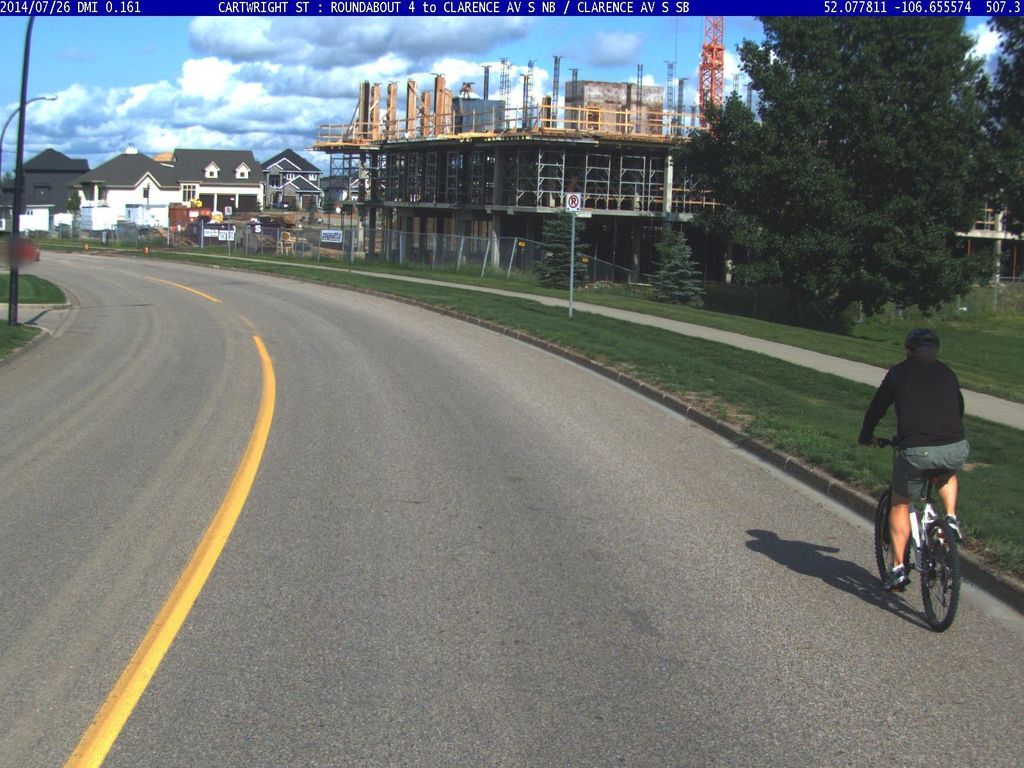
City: saskatoon